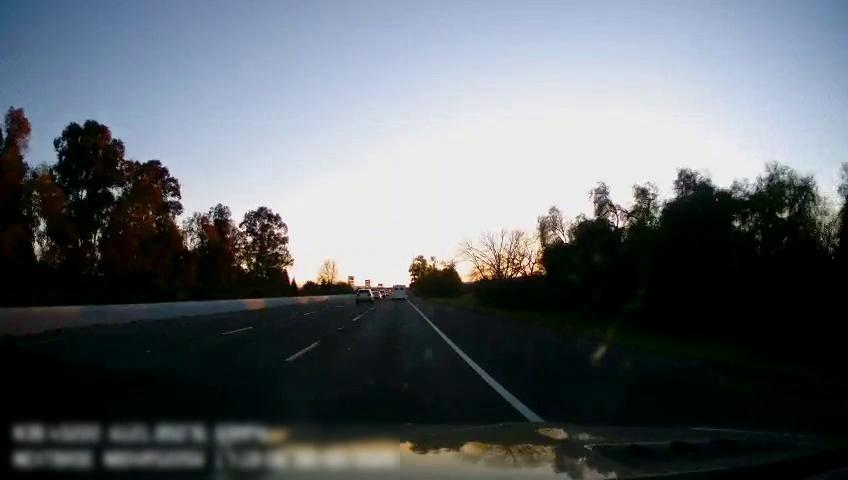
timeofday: Dusk/Dawn/Twilight
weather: Sunny
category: Drivable Space
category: Vehicles | Other LV
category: Vehicles | SUV
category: Lanes | Current Lane
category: Lanes | Alternate Lane
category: Lanes | Alternate Lane
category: Lanes | Alternate Lane